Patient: sex F, age 29
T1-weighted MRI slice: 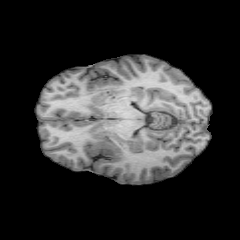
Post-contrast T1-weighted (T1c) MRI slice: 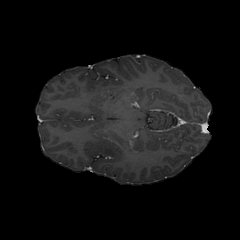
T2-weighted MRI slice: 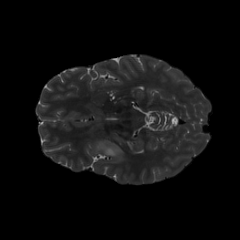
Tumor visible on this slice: yes
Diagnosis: Astrocytoma, IDH-mutant
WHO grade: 2